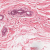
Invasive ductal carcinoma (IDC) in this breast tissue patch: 0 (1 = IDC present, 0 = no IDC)